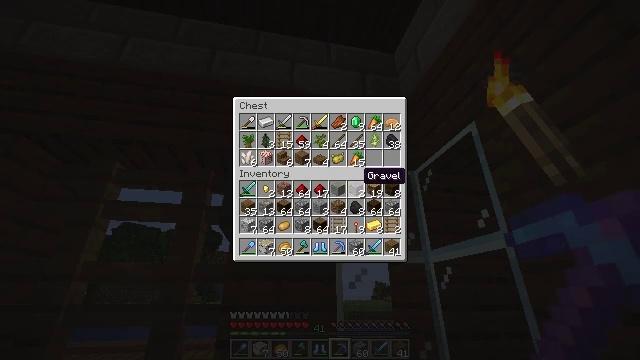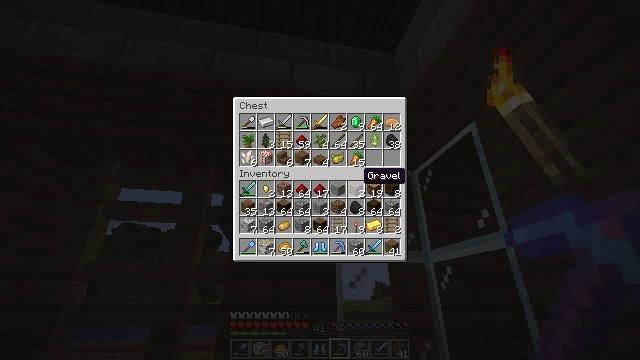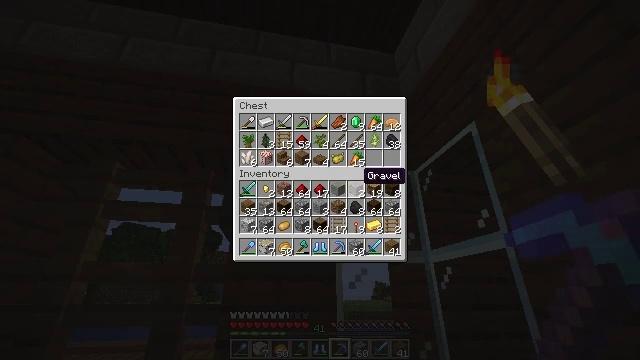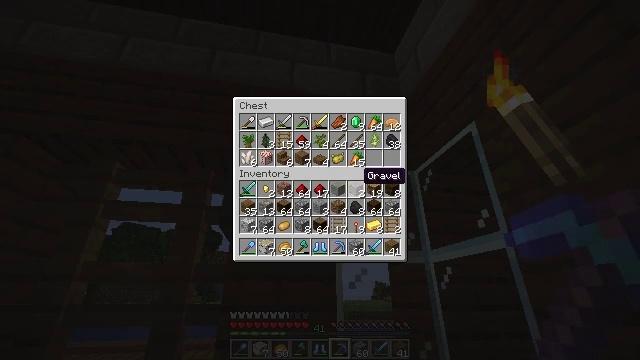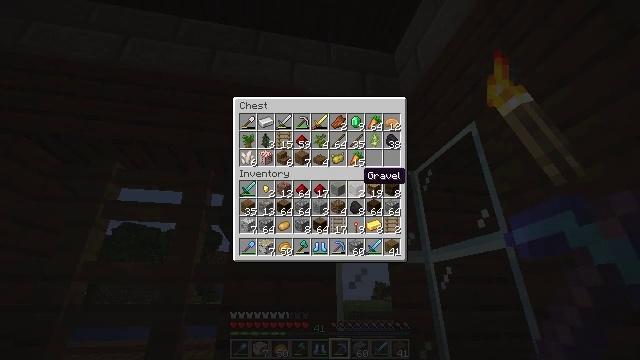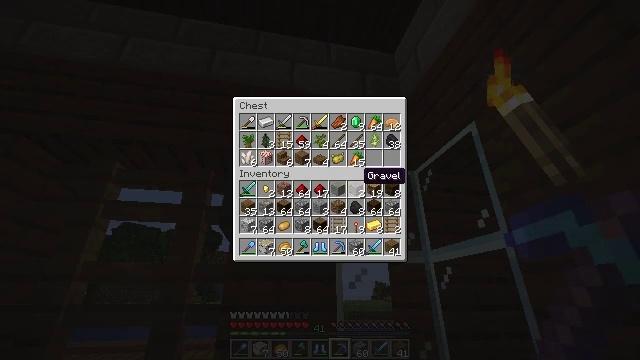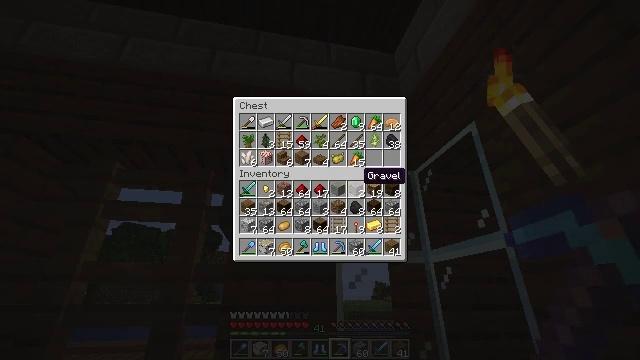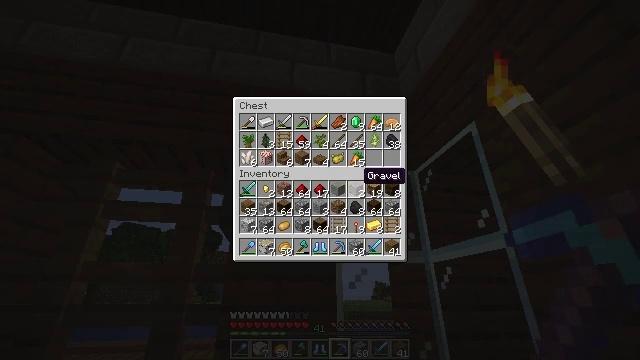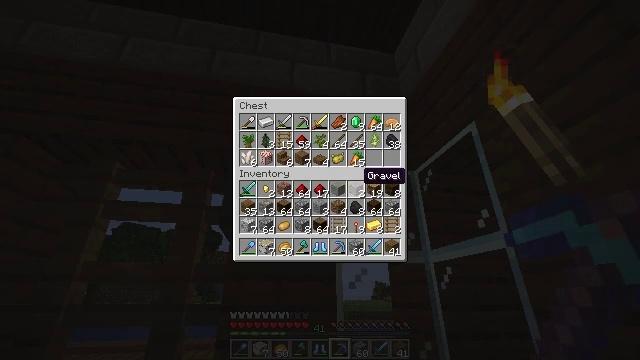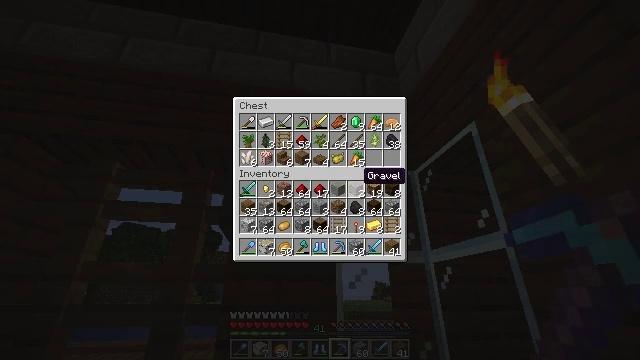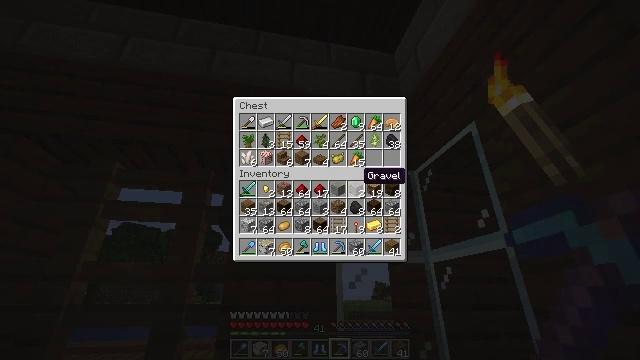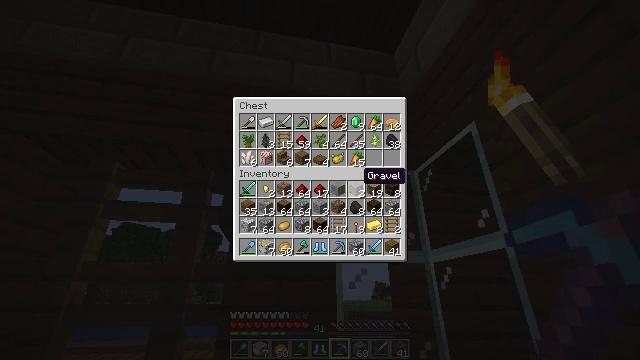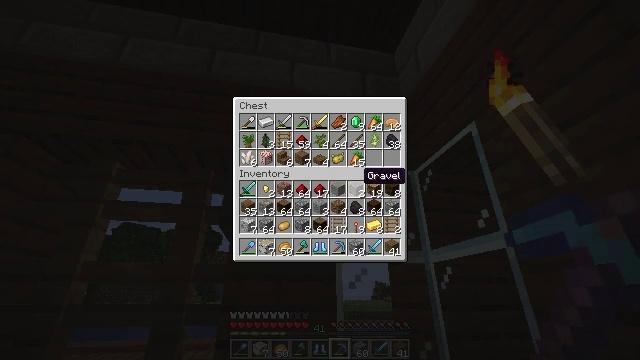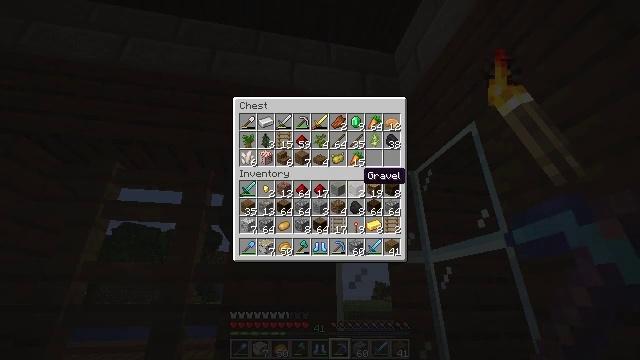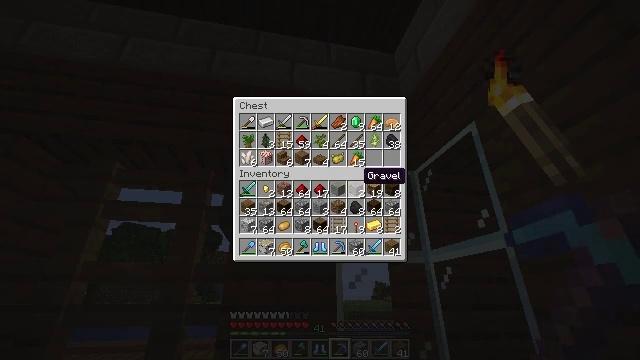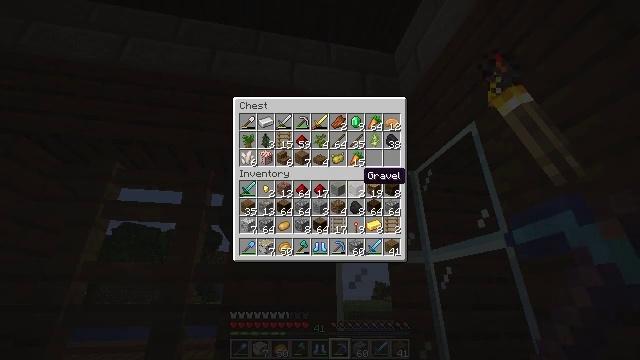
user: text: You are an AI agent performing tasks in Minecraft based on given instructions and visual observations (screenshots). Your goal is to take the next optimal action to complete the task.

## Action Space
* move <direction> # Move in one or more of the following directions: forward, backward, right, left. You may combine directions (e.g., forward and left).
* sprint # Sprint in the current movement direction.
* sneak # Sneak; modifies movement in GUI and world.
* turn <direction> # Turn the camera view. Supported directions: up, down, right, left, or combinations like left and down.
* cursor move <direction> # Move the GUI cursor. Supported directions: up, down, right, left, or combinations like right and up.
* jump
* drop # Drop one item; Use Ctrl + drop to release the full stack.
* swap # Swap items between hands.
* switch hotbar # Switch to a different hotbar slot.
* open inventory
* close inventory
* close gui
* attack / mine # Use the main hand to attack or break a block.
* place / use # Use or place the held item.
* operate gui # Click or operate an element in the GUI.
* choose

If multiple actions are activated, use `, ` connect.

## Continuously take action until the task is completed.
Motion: motion action
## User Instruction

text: Use gold ingots to craft the powered rail.
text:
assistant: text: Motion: sneak
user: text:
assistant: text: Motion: sneak
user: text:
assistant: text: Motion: sneak
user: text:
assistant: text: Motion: sneak
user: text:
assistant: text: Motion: no_op
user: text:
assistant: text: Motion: no_op
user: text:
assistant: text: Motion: no_op
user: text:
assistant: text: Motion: no_op
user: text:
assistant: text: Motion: no_op
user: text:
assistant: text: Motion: no_op
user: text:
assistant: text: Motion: no_op
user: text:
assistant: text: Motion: no_op
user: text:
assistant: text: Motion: no_op
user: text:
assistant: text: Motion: no_op
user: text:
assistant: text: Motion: no_op
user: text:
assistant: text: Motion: no_op
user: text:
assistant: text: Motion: close gui
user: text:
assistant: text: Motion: no_op
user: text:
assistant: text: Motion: no_op
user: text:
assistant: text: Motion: no_op
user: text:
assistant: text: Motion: no_op
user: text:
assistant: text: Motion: turn left and down
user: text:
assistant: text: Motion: turn left and down
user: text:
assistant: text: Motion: turn left and down
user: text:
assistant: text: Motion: turn left and down
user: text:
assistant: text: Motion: turn left and down
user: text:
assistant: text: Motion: turn left
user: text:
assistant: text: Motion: turn left
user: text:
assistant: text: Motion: turn left and down
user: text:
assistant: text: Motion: turn left and down